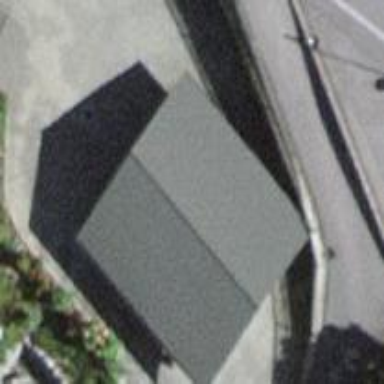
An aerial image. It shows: Garage.